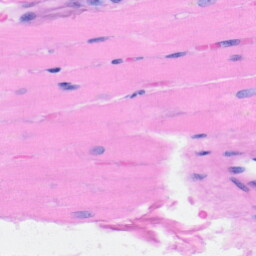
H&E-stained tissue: Heart